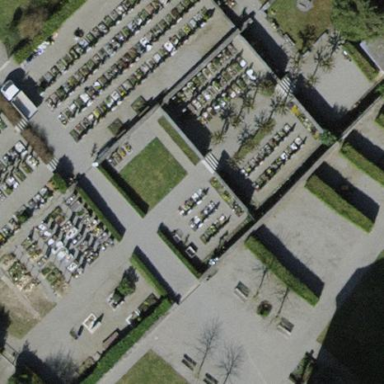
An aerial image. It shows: Cemetery.